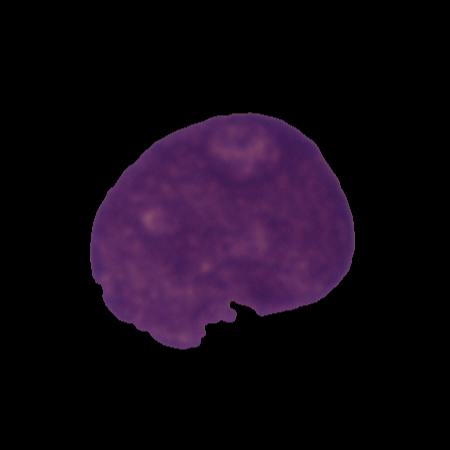
Label: healthy